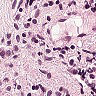
Metastatic tissue present: no